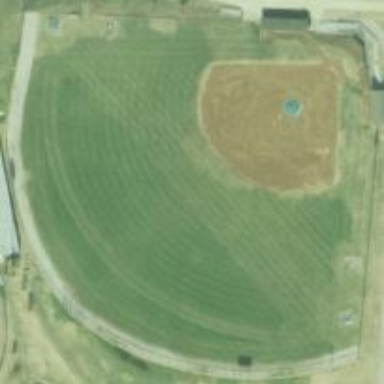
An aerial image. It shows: Chain-link fence surrounds baseball pitch as barrier.